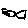
Label: fish